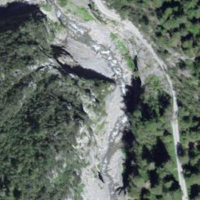
EUNIS habitat code: 43
Species observed at this site:
Accipiter nisus
Motacilla cinerea
Turdus merula
Lophophanes cristatus
Erithacus rubecula
Troglodytes troglodytes
Dendrocopos major
Regulus regulus
Cinclus cinclus
Nucifraga caryocatactes
Tichodroma muraria
Buteo buteo
Motacilla alba
Periparus ater